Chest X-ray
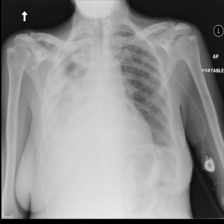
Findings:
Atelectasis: negative
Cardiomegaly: negative
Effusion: negative
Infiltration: positive
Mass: negative
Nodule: negative
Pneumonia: negative
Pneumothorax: negative
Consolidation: negative
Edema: negative
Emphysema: negative
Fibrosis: negative
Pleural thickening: negative
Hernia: negative